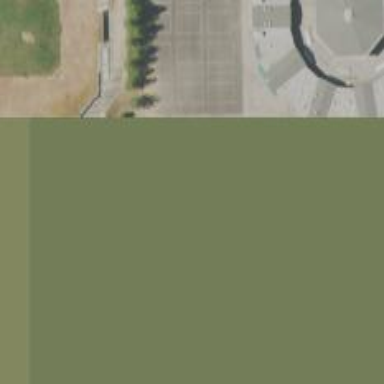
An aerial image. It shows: Baseball pitch for leisure and sports activities.